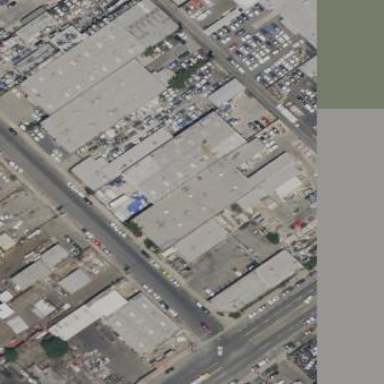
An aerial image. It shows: Warehouse building.